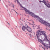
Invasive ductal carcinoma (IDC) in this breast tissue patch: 0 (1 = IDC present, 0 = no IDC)